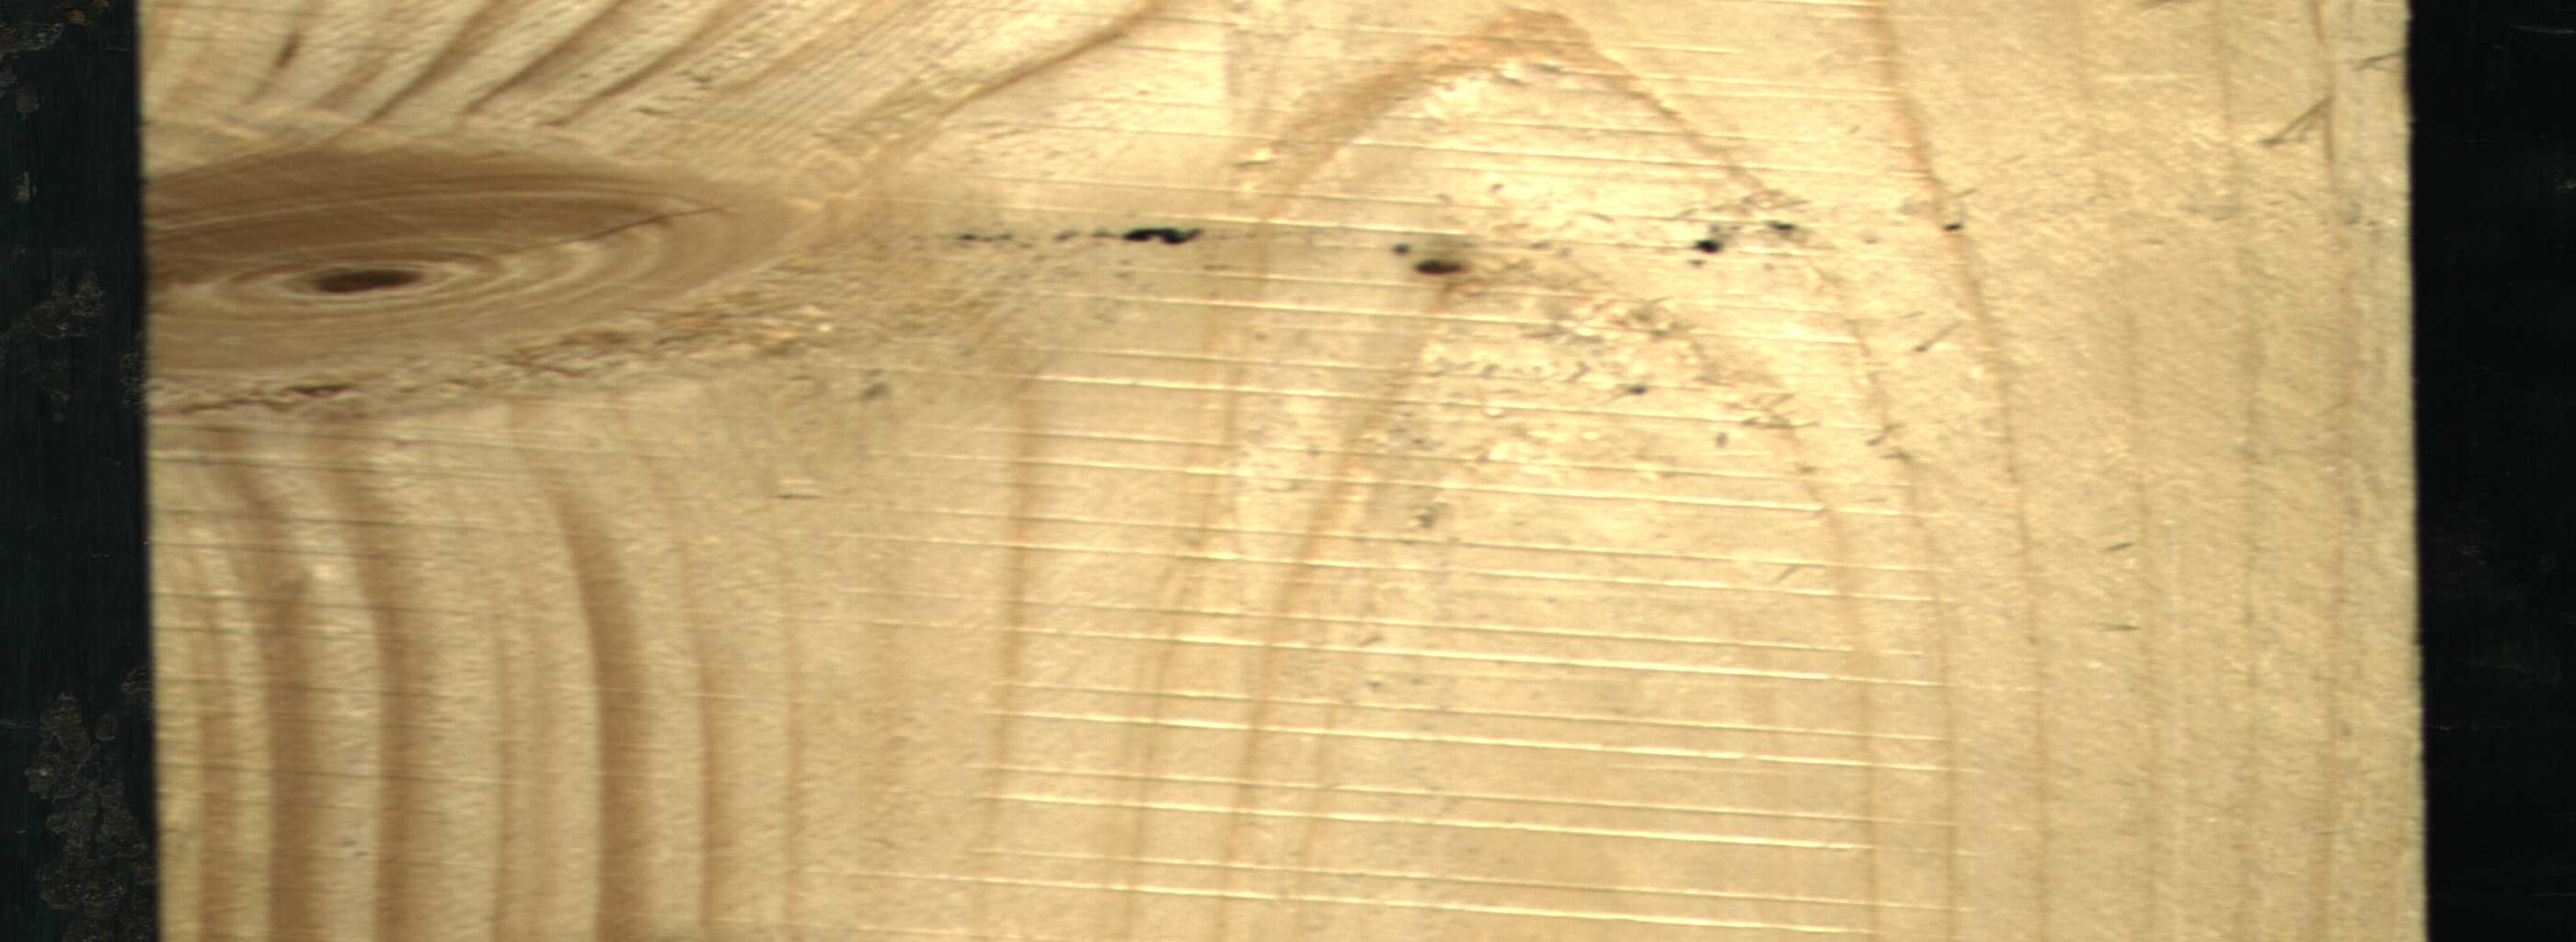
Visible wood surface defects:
knot_with_crack
Dead_Knot